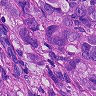
Metastatic tissue present: yes